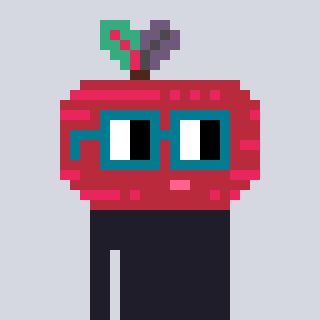
a pixel art character with square dark green glasses, a beet-shaped head and a rust-colored body on a cool background